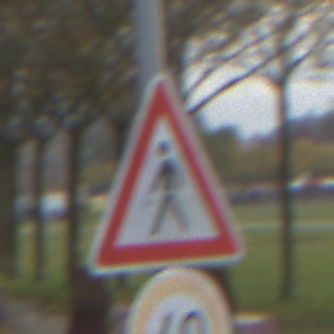
Verkehrszeichen: FussgaengerRechts
Zusatzzeichen unten: Geschwindigkeit40
Umgebung: Outdoor, Suburban
Tageszeit: MorningAfternoon
Wetter: PartlyCloudy
Licht: Natural
Jahreszeit: NotSpecified
Kontrast: MediumContrast